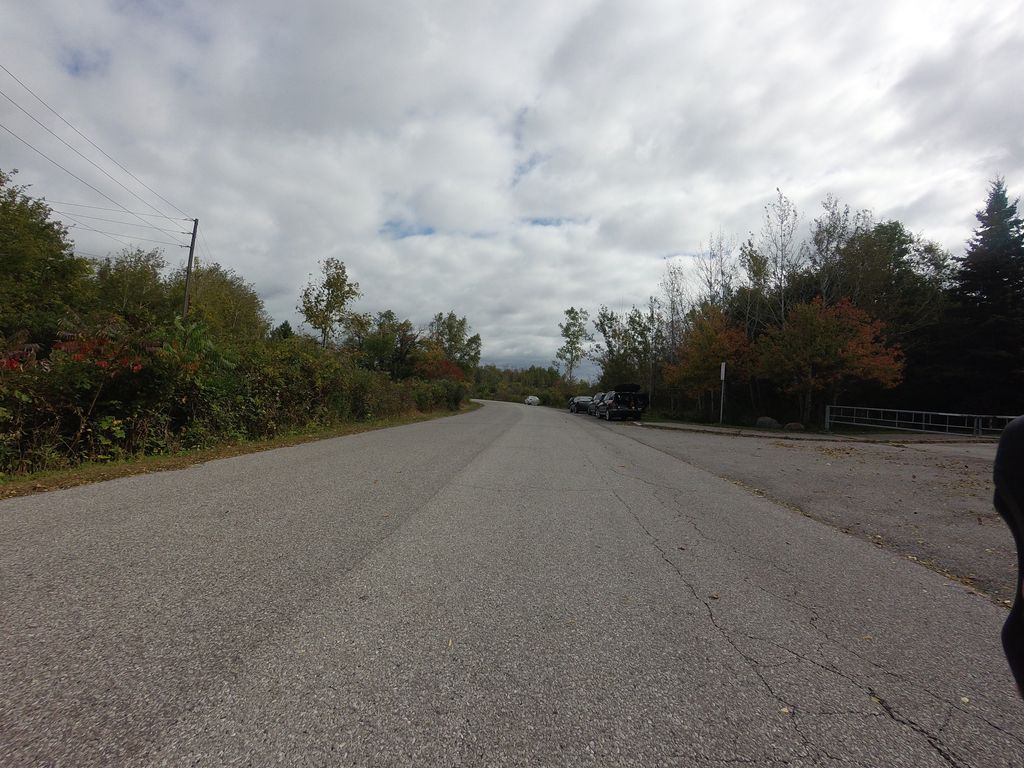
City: toronto